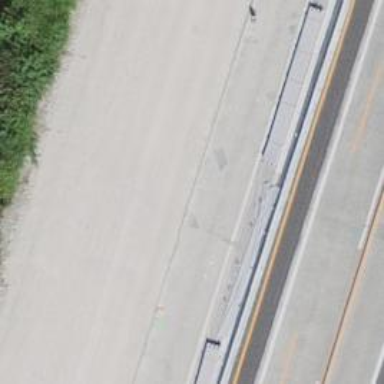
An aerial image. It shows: Asphalt motorway.